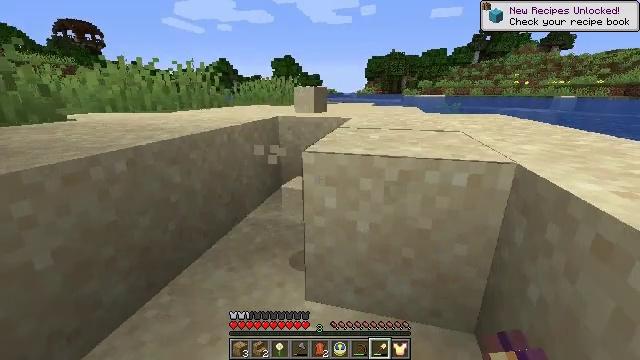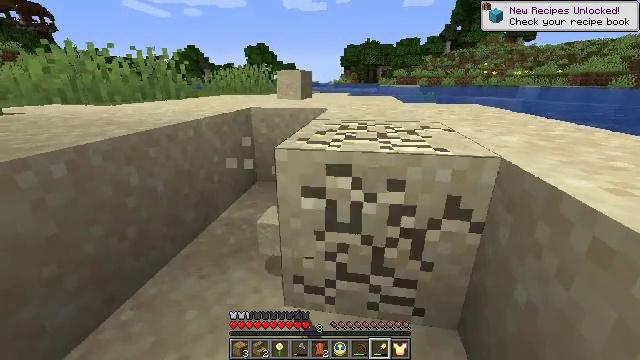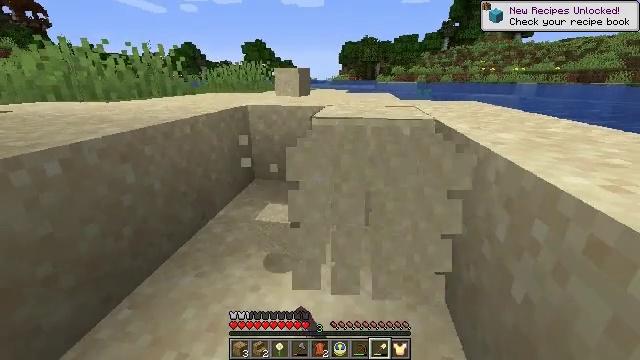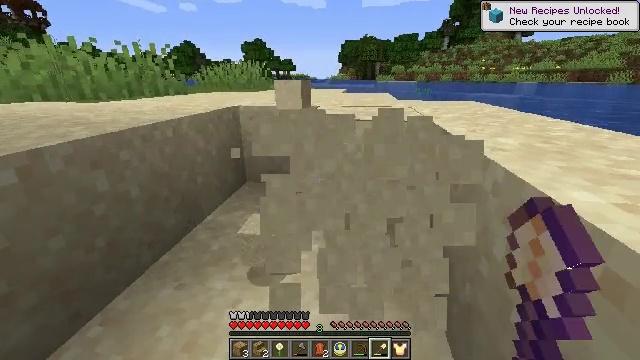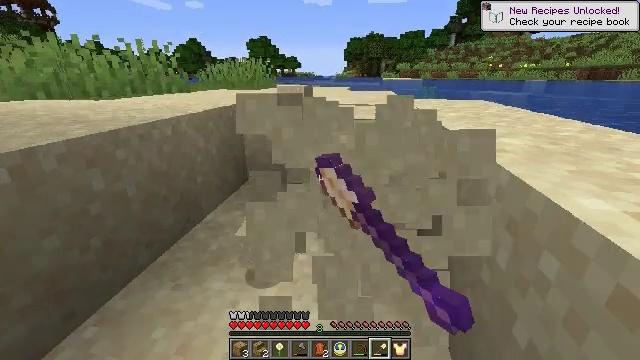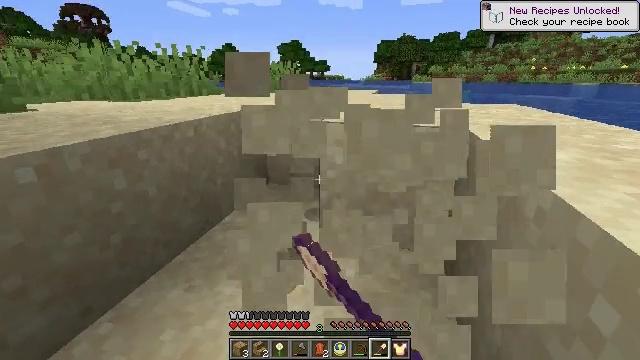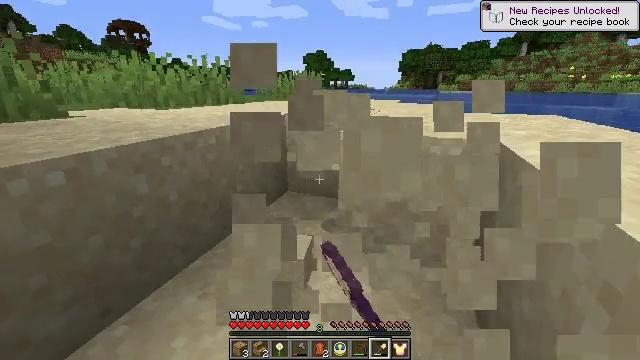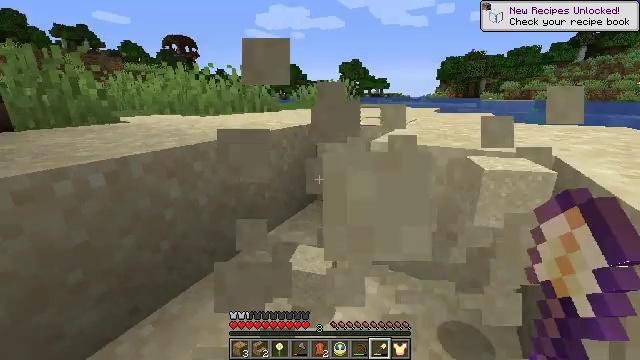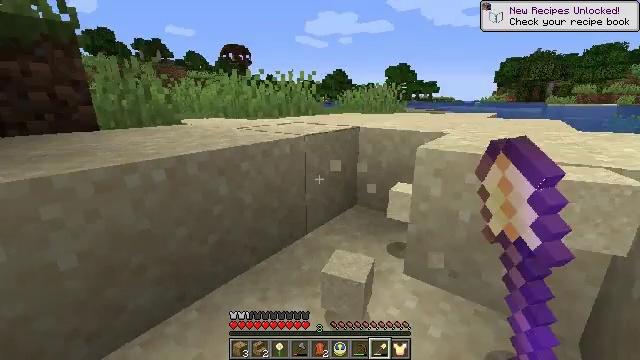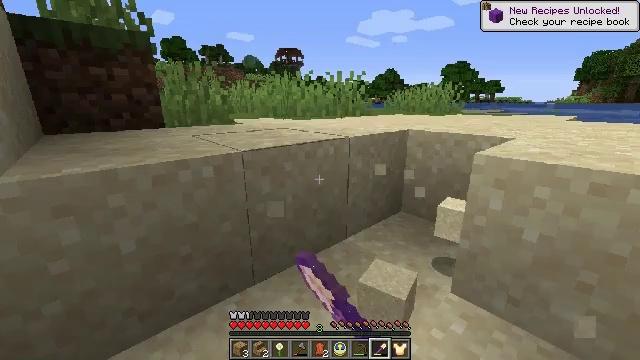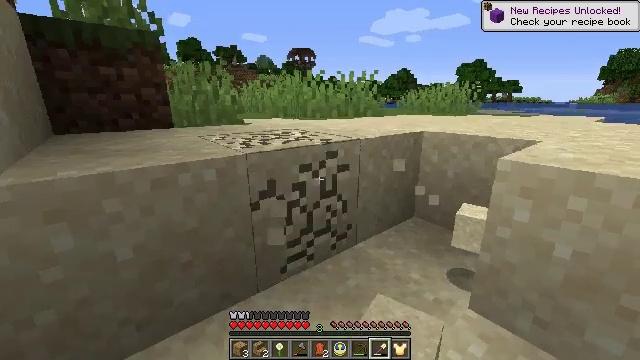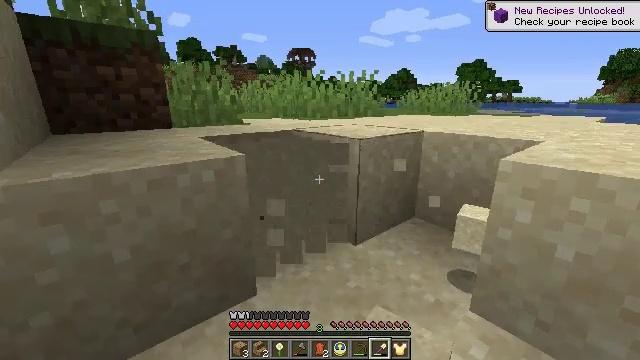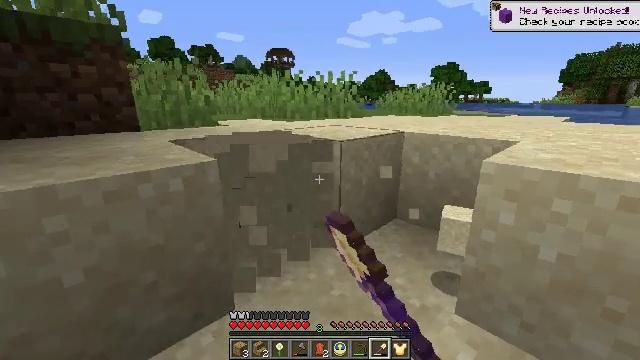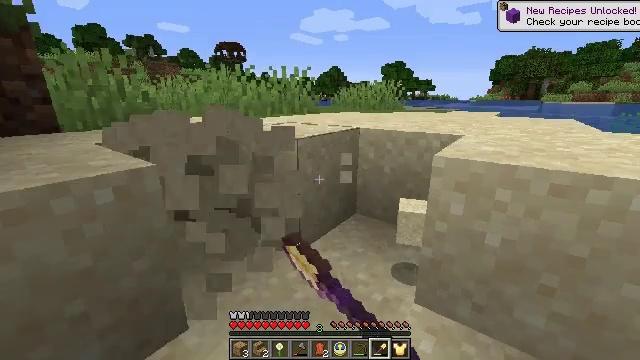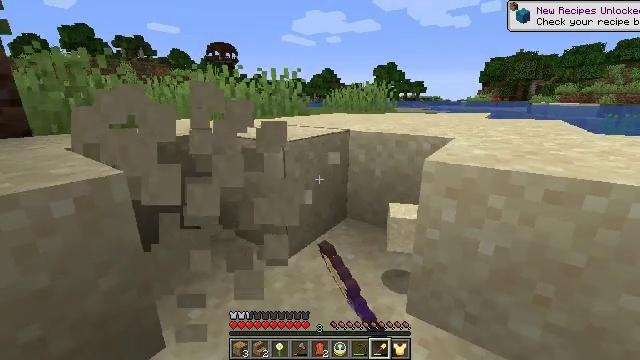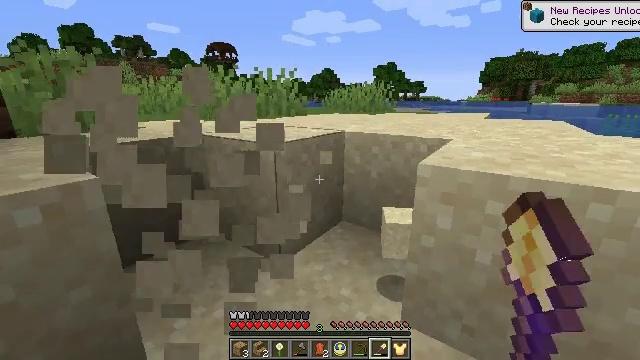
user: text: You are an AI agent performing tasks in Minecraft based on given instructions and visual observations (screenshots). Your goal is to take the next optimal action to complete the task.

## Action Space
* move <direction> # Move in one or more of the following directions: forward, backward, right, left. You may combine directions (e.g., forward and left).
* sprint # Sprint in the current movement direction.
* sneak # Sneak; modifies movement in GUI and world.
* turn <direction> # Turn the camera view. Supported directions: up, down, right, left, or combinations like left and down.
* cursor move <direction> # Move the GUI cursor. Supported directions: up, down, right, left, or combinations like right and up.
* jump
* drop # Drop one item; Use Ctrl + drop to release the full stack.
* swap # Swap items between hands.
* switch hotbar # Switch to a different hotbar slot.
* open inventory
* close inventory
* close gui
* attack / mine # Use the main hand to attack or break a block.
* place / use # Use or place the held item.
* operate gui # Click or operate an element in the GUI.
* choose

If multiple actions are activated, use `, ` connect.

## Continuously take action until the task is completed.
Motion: motion action
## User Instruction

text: Break the sand block.
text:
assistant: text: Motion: move forward and move right, sneak, turn right and down, attack / mine
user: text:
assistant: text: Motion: move forward and move right, sneak, attack / mine
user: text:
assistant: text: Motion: move forward and move right, sneak, attack / mine
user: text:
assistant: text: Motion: move forward and move right, sneak, turn left, attack / mine
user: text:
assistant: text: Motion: move forward, sneak, turn left, attack / mine
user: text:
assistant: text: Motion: move forward, sneak, turn left and up, attack / mine
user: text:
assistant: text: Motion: move forward, sneak, turn left and up, attack / mine
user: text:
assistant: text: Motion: move forward, sneak, turn left, attack / mine
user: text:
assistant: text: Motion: move forward, sneak, turn left, attack / mine
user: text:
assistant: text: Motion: move forward, sneak, turn left, attack / mine
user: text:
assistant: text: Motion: move forward, sneak, attack / mine
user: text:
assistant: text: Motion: move forward, sneak, turn right, attack / mine
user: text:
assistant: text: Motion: move forward and move right, sneak, turn right, attack / mine
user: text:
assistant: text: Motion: move forward and move right, sneak, turn right, attack / mine
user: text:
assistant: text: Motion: move forward and move right, sneak, attack / mine
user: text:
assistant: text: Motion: move forward and move right, sneak, attack / mine
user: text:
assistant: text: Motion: move forward, sneak, attack / mine
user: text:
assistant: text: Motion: move forward, sneak, attack / mine
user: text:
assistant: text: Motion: move forward, sneak, attack / mine
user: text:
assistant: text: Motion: move forward and move left, sneak, attack / mine
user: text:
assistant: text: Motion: move forward and move left, sneak, attack / mine
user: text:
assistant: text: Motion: move forward and move left, sneak, attack / mine
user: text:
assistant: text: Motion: move forward and move left, sneak, attack / mine
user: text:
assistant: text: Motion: move forward and move left, sneak, turn right, attack / mine
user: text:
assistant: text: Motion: move forward and move left, sneak, turn right, attack / mine
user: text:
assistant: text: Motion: move forward and move left, sneak, turn right, attack / mine
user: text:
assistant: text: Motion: move forward, sneak, attack / mine
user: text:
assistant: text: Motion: move forward, sneak, attack / mine
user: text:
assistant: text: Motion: move forward, sneak, attack / mine
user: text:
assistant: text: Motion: move forward, sneak, attack / mine